Aerial crown-view tile of a tropical tree (Barro Colorado Island, Panama), acquired 20250915:
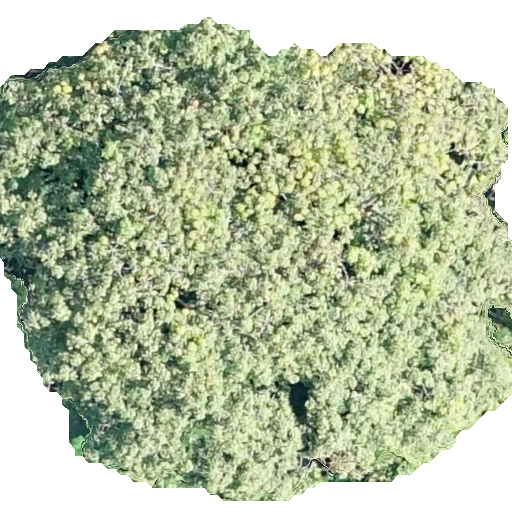
Species: Sterculia apetala
GBIF accepted scientific name: Sterculia apetala
Crown area: 297.483 m²